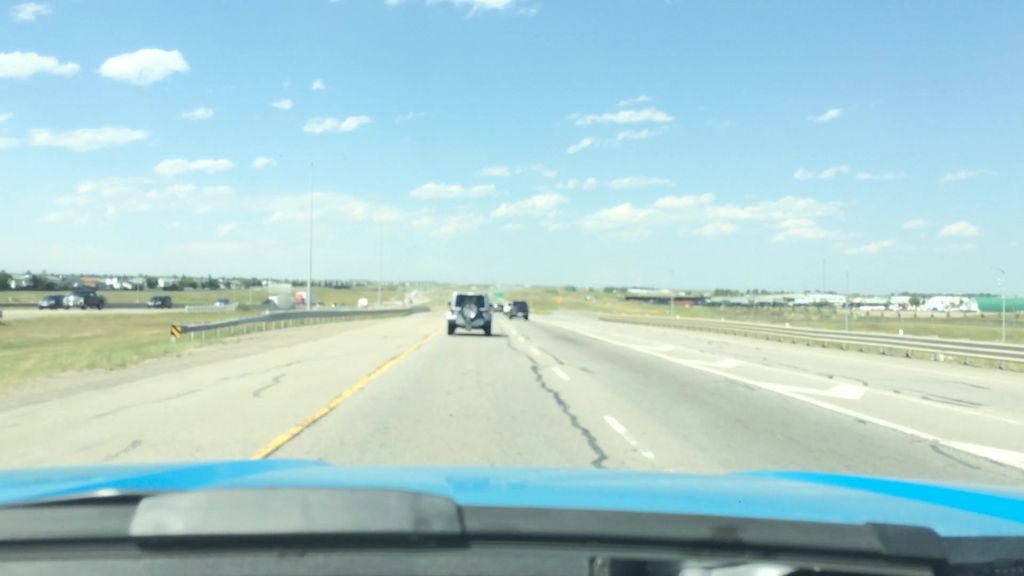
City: calgary